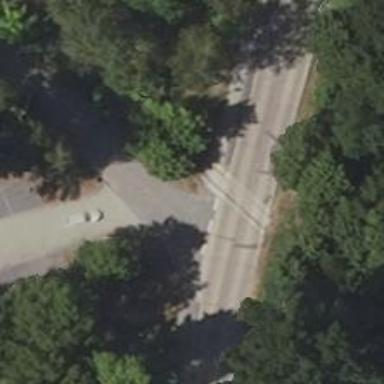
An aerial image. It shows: Asphalt footway.